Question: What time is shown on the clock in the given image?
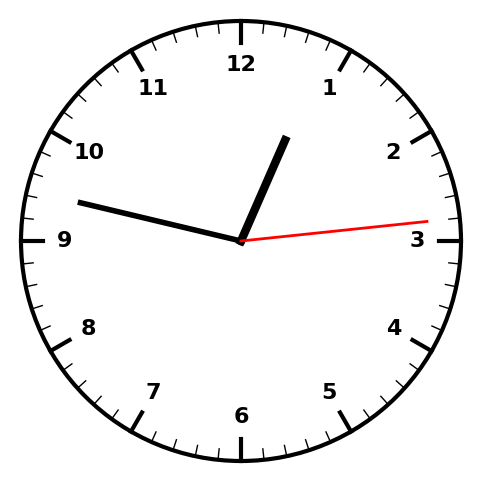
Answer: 12:47:14